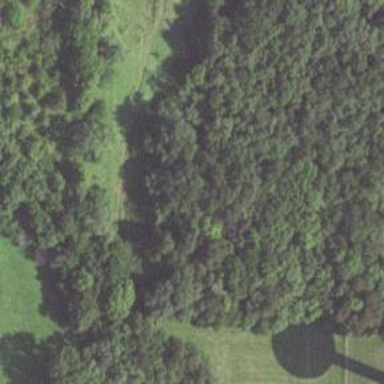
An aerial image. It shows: Mixed woodland with variety of leaf types and cycles.